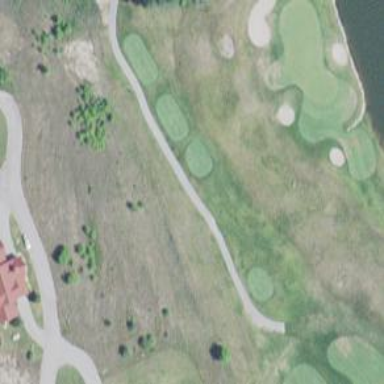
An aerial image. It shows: Path for both road and golf.